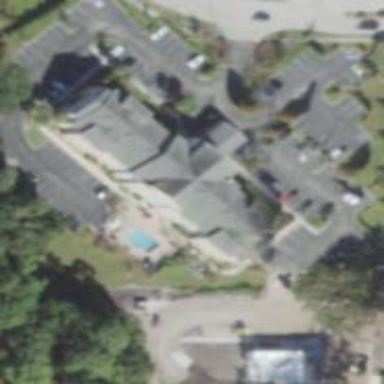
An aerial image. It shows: Hotel building.